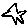
Label: star